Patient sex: M
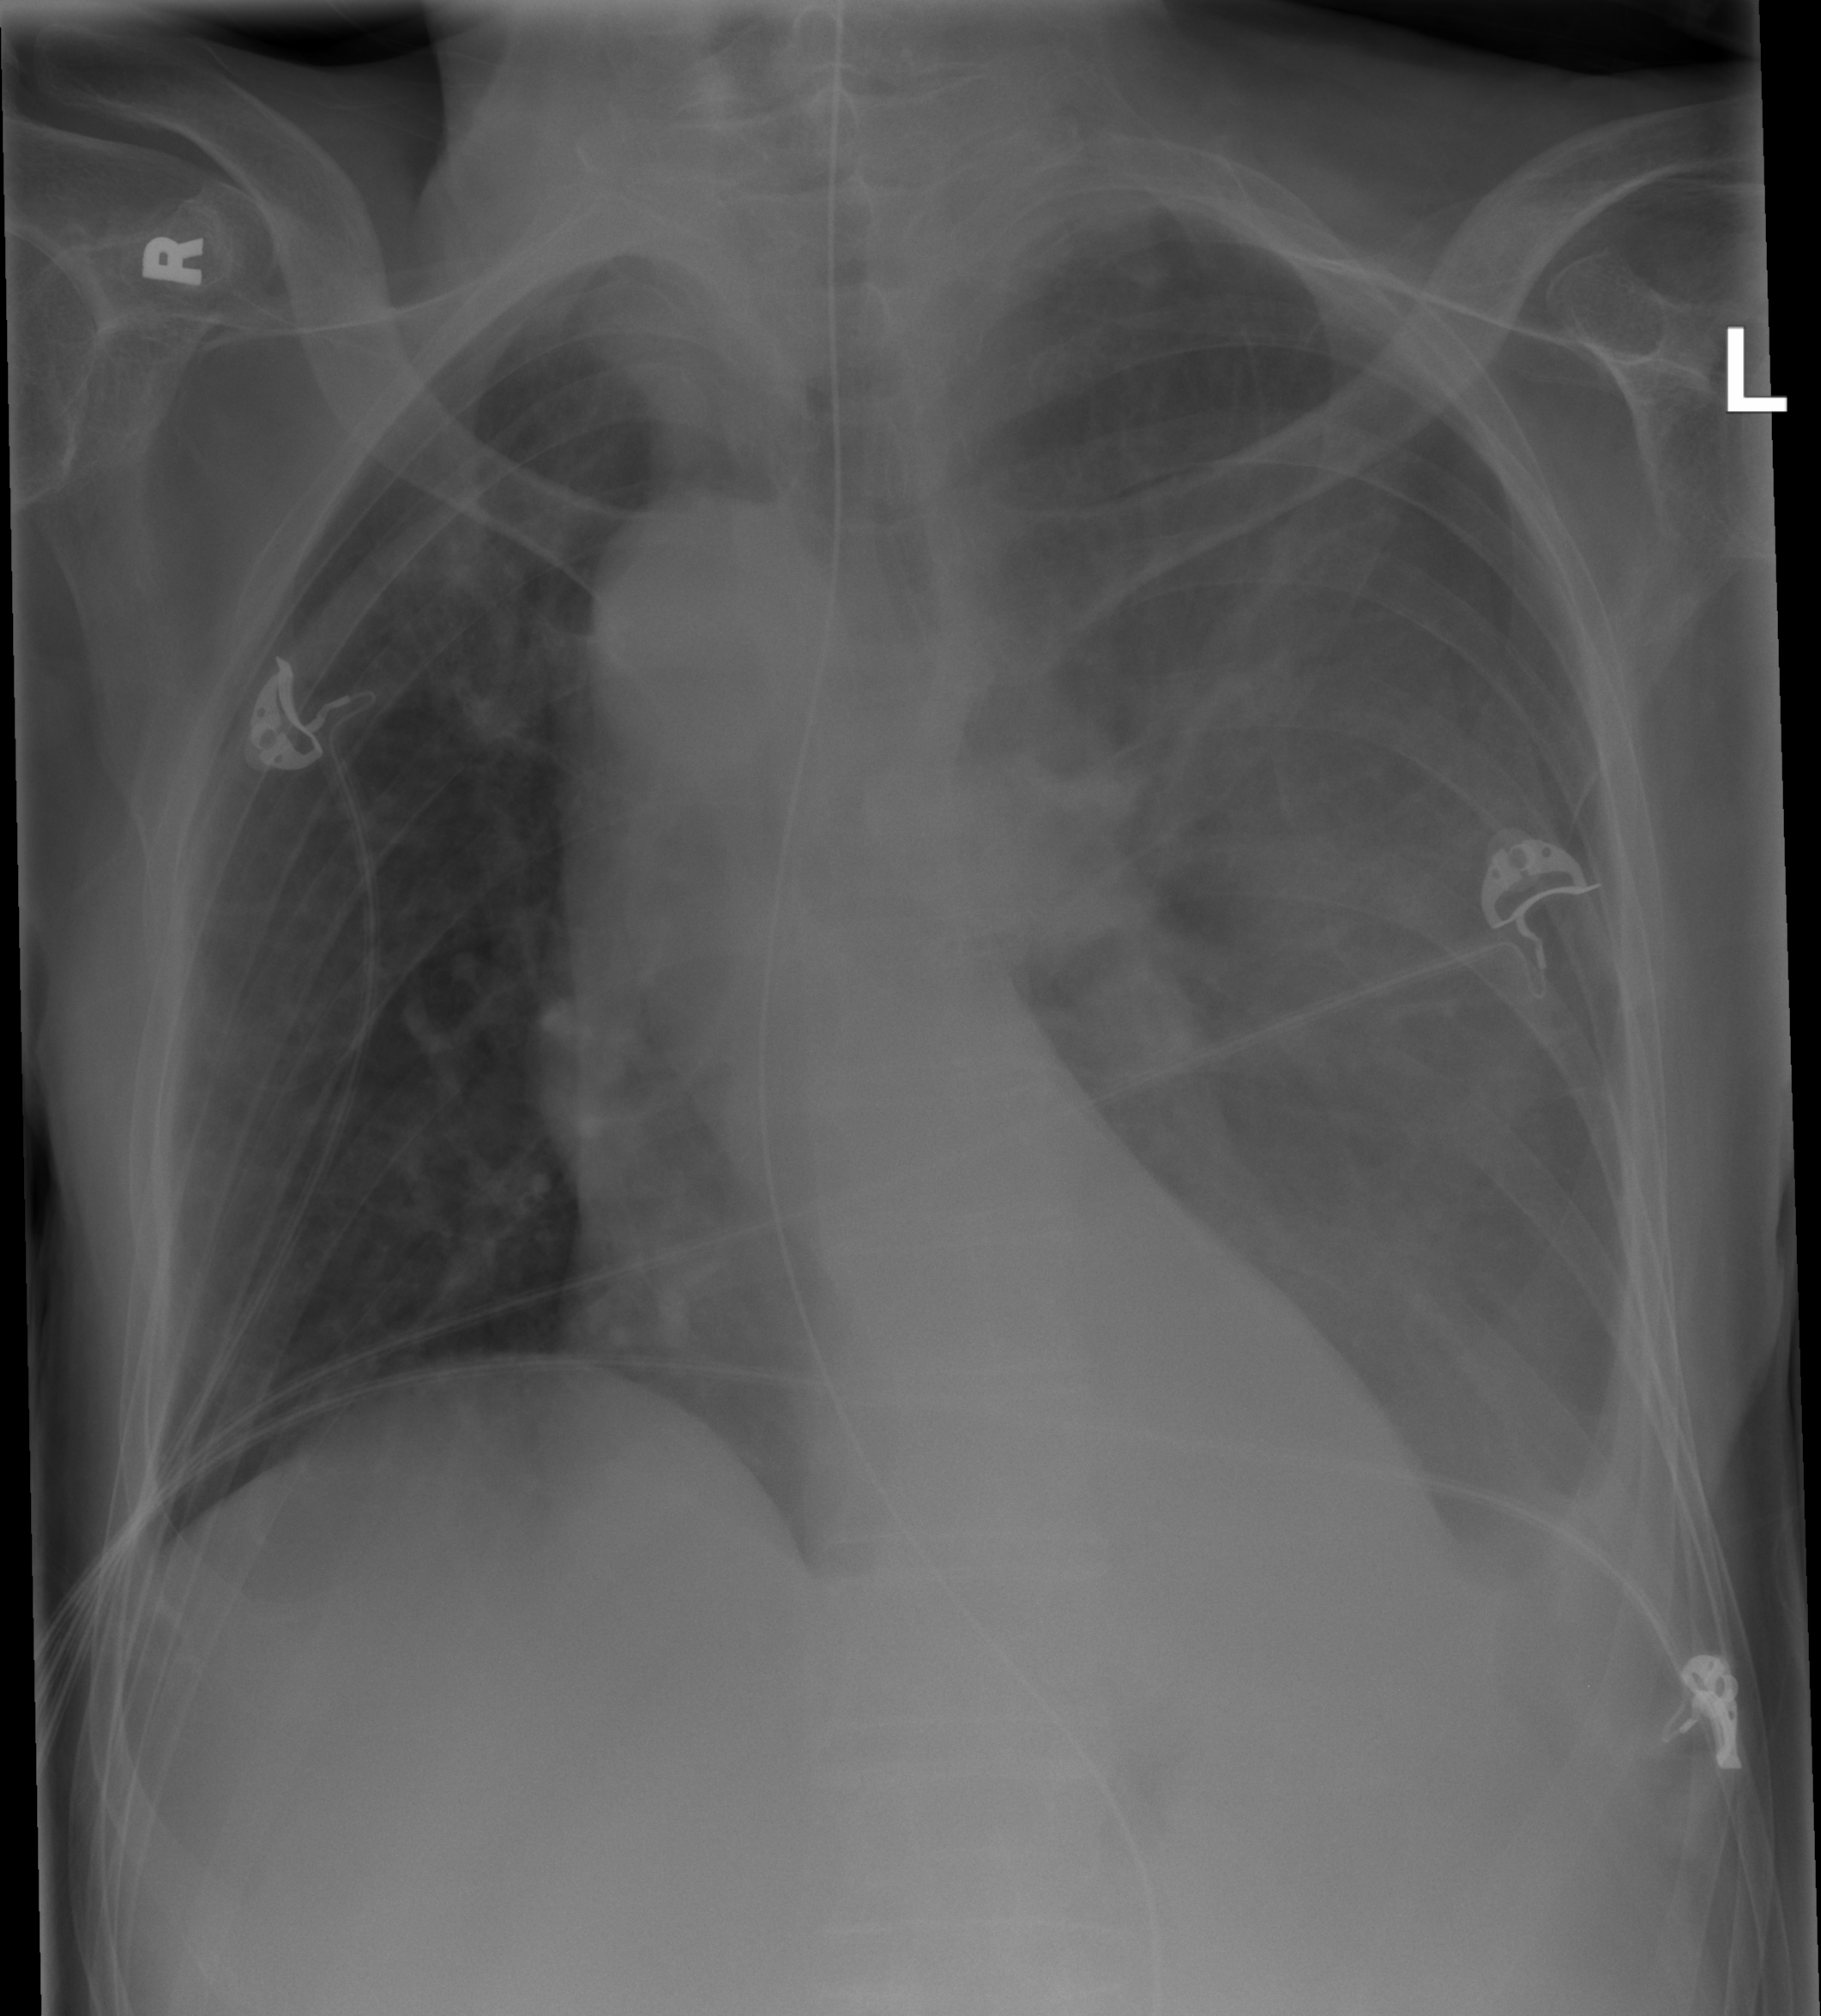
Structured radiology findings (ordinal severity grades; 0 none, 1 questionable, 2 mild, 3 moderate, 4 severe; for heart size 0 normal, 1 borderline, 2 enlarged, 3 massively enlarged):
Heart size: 0
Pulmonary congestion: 0
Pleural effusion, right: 0
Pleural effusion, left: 2
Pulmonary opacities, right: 0
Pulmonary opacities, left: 2
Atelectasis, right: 0
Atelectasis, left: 0